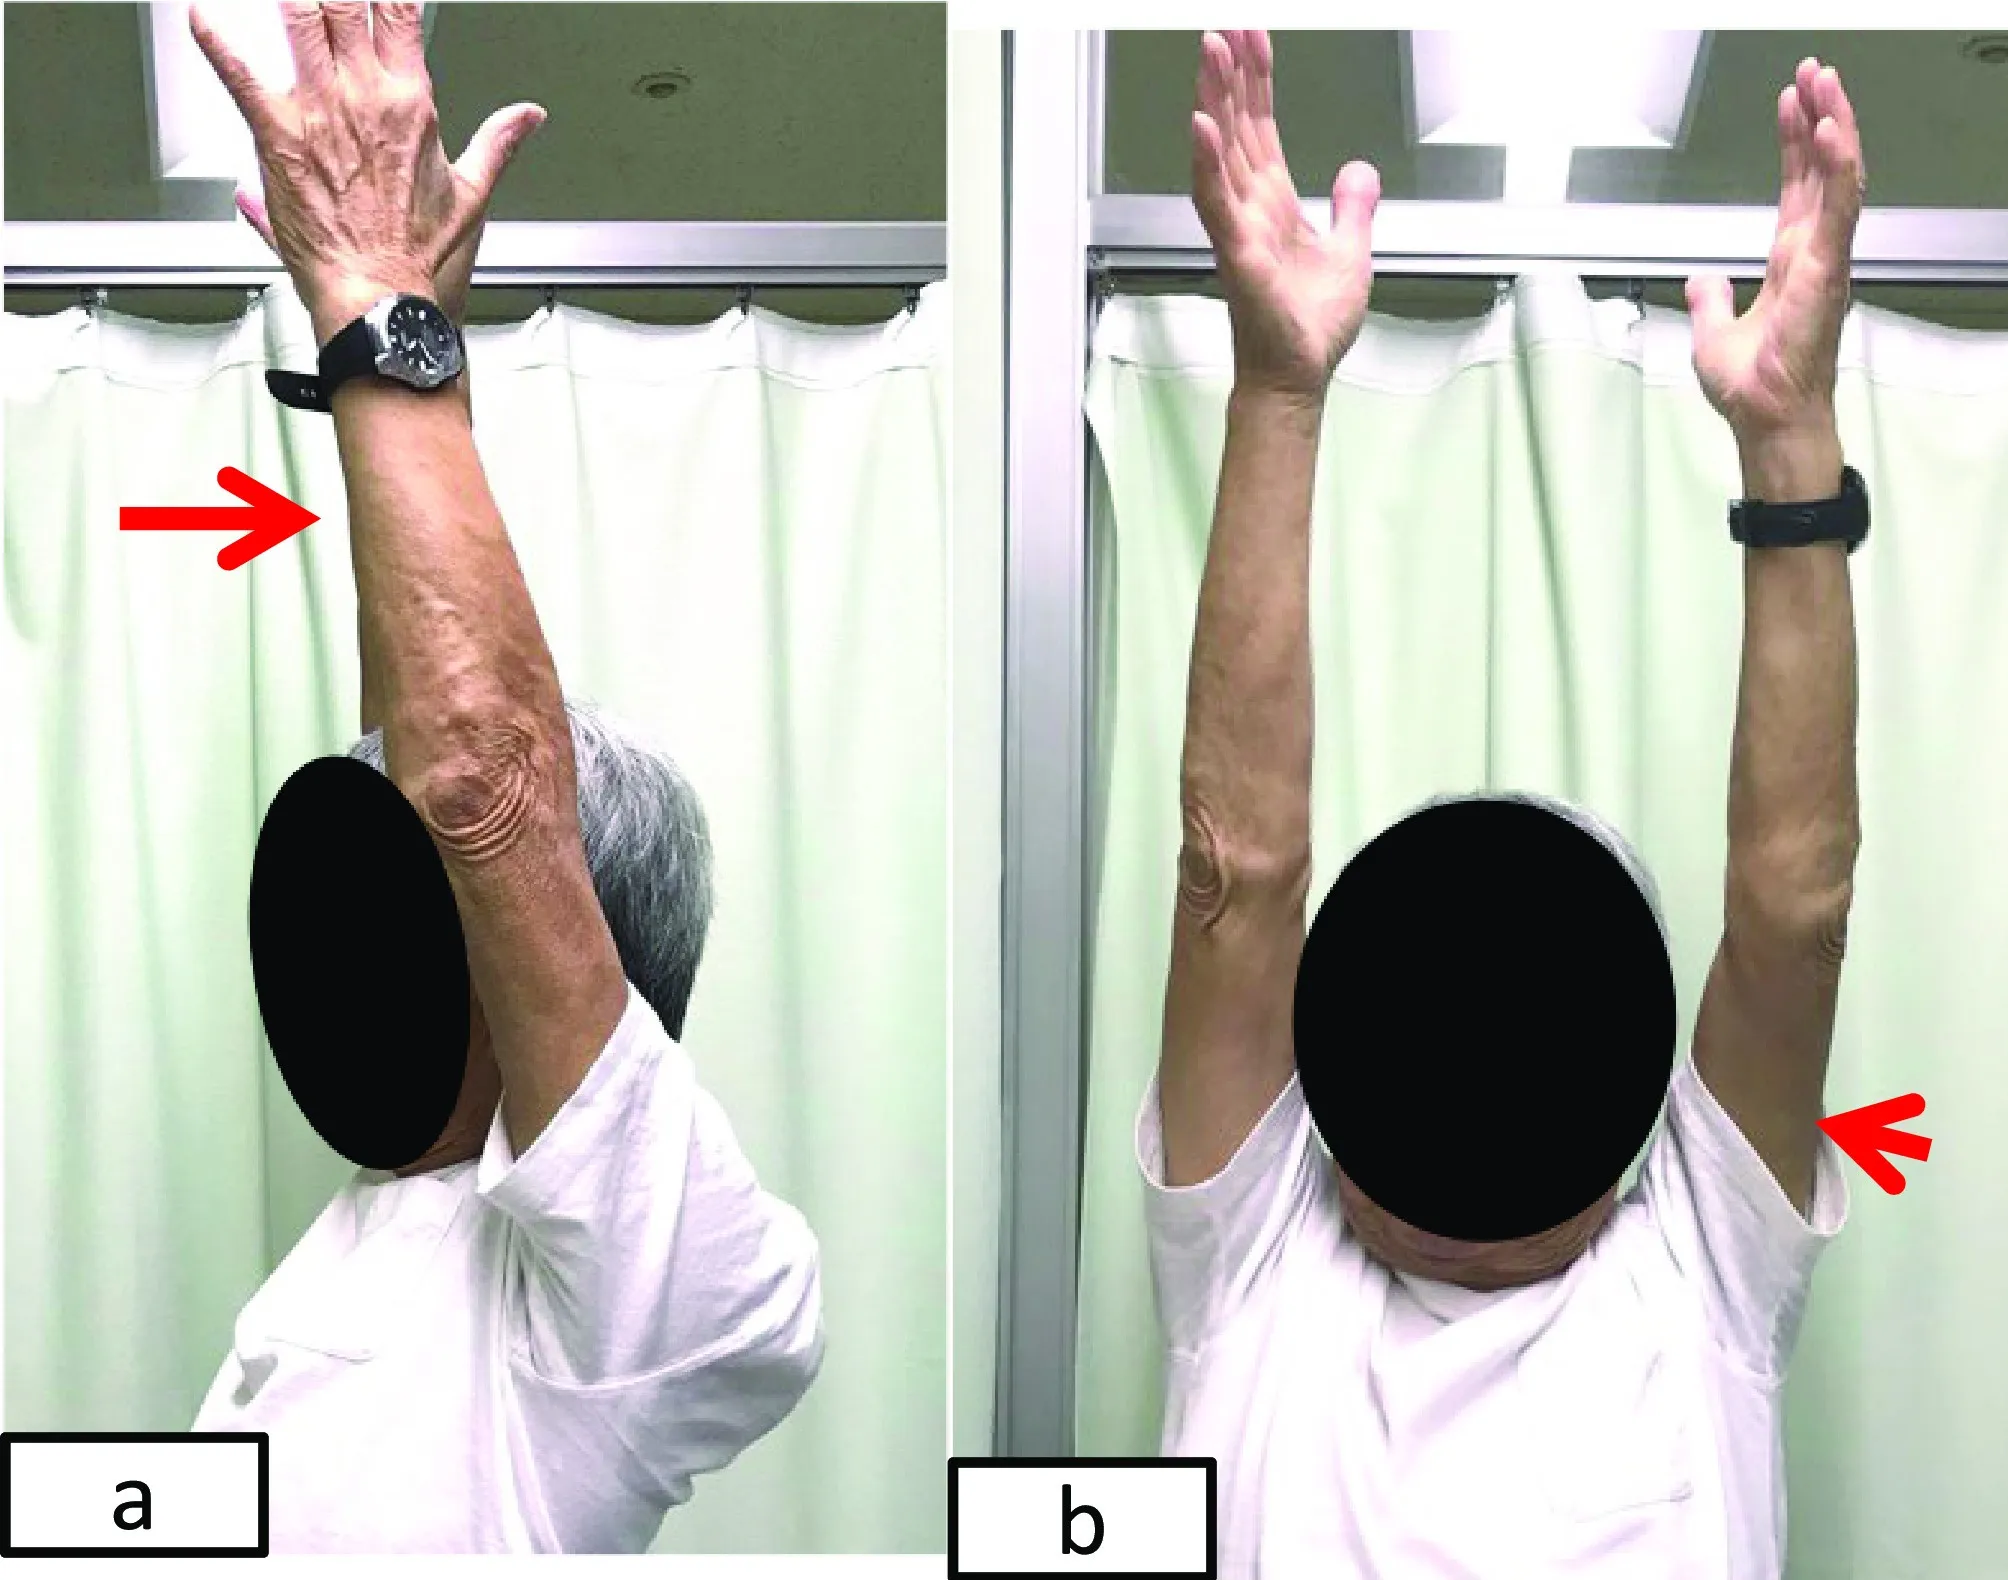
Recovery of range of motion at 2 months after the final operation. B) Abduction of 175.
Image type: medical_photograph (skin_photograph)